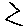
Label: zigzag